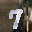
Label: 7